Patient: sex M, age 61
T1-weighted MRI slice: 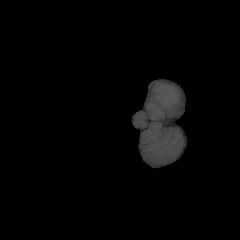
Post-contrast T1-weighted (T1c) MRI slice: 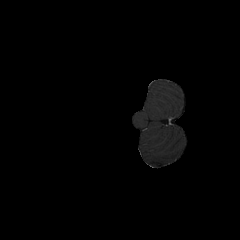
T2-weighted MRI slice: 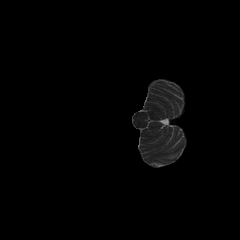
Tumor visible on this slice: no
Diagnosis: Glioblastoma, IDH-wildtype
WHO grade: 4